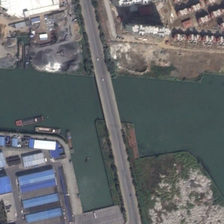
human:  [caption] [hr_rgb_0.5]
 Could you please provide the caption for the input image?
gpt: many buildings are in two sides of a river with a bridge over it .

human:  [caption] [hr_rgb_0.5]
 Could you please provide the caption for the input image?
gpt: many buildings are in two sides of a river with a bridge over it .

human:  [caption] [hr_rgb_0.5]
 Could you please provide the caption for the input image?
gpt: many buildings are in two sides of a river with a bridge over it .

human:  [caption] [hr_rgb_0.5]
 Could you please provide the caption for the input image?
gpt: many buildings are in two sides of a river with a bridge over it .

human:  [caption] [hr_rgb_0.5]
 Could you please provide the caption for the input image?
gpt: many buildings are in two sides of a river with a bridge over it .